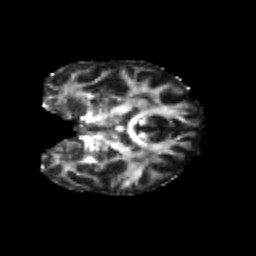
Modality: FA
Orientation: coronal
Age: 23
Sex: female
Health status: healthy
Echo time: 0.074 s